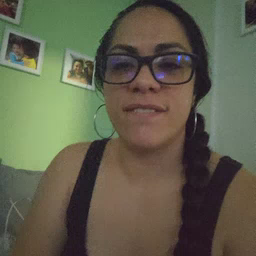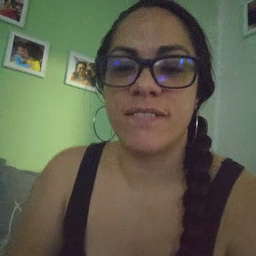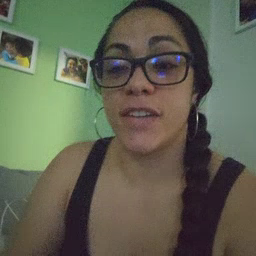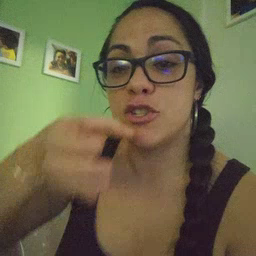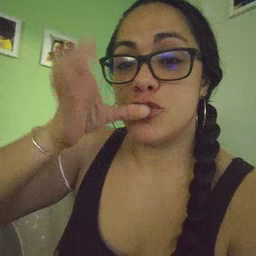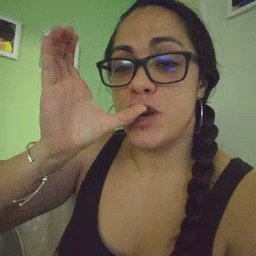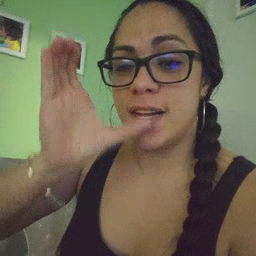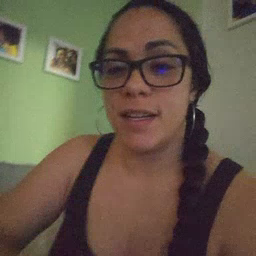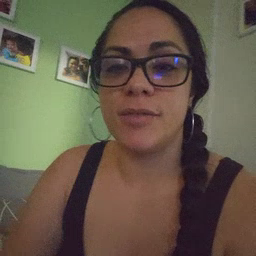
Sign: drink